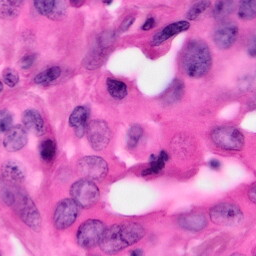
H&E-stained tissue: Pancreatic